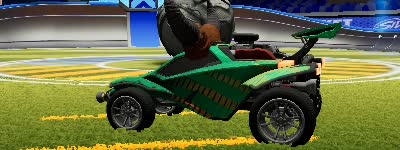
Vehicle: octane